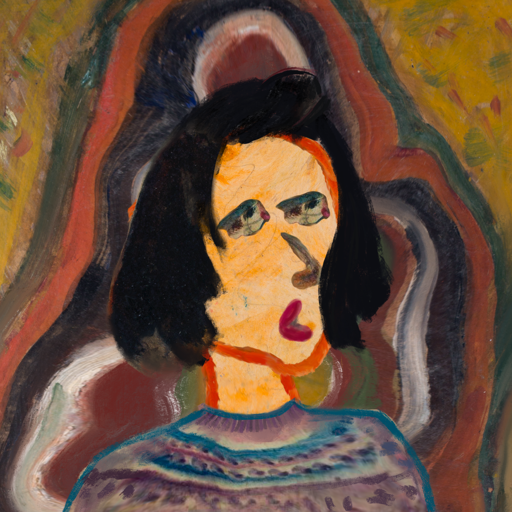
Background: AfterRaid, Head And Neck Side: Experience, Face Side: Pipe, Bust: HillGirl, Hair Side: Mosgoul, Head Accessory: Blank, Second Necklace: Blank, Necklace: Blank, Baby: Blank